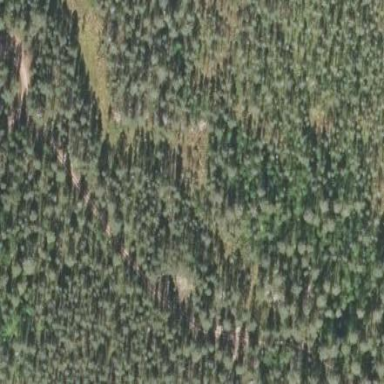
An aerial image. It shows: Needle-leaved woodland.